Question: I'm horrible at JSON. I don't understand a single thing. My JSON response looks like this:
'''
{
ID = 1;
EDate = "<null>";
SelectedDay = "/Date(-62135596800000)/";
End = "14.09.2013 15:00:00";
Start = "14.09.2013 07:00:00";
SDate = "<null>";
},
{
ID = 1;
EDate = "<null>";
SelectedDay = "/Date(-62135596800000)/";
End = "14.09.2013 16:00:00";
Start = "14.09.2013 07:00:00";
SDate = "<null>";
},
'''
In both NSData and NSDictionary. How can I loop trough, for example, the "End" property of each object, and add them to an array?
Edit:
I log from this code:
'''
NSDictionary *dict = [NSJSONSerialization JSONObjectWithData:result.data options:kNilOptions error:&error];
NSLog(@"Response: %@",dict);
'''
and the complete log is:

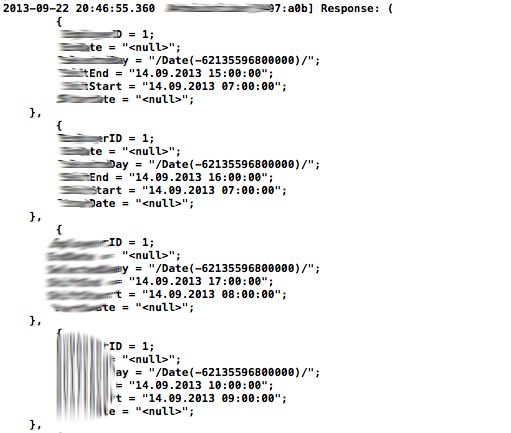
Answer: This JSON seems to be an array of dictionaries. Try with:
'''
NSMutableArray *endValuesArray = [[NSMutableArray alloc] init];
for (NSDictionary *dictionary in JSONArray) {
[endValuesArray addObject:[dictionary valueForKey:@"End"]];
}
'''
Where JSONArray is the array obtained after NSJSONSerialization.